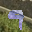
Label: 9